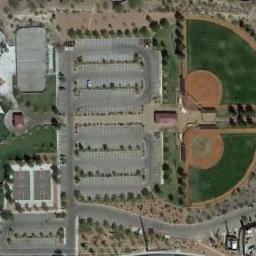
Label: baseball_diamond